Question: I added for testing purposes Access to Azure Active Directory in Windows Azure. Now I realize there is no button to cancel the subscription:

As discussed <URL>. This means that if you have an Office 365 account, you already have a directory -or "tenant"- in AAD."
1) Does this mean that this particular subscription has always been there - just not visible?
2) Can you cancel it?
3) According to the <URL>
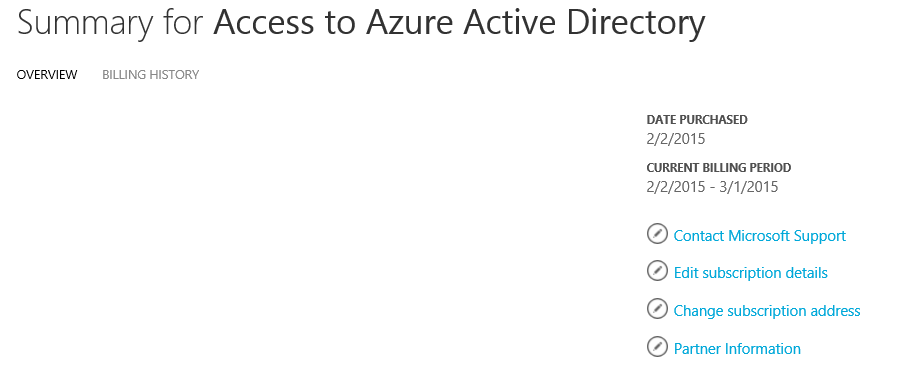
Answer: 1) The Azure AD was created when you signed up for Office365. This Azure subscription however was created when you signed up for Azure. Azure subscription is required to manage the many aspects of Azure AD that aren't available in the O365 portal.
2) you can create a support ticket (type billing) to have the subscription cancelled. If it's a free trial subscription it will automatically get cancelled. If it's a pay-as-you-go - it won't cost you anything until you use paid services. Which takes us to your last question ...
3) general Azure AD usage is free. If you need paid services of Azure AD like multi-factor auth for users, application access, self-service password reset you will need to but Azure AD licenses. As a thumb rule - if you haven't turned on multi-factor auth for users and you haven't bought AAD basic or AAD premium licenses - you won't spend any money on Azure AD. The object limit is a cap.
Hope that helps